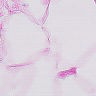
Metastatic tissue present: no